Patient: sex M, age 57
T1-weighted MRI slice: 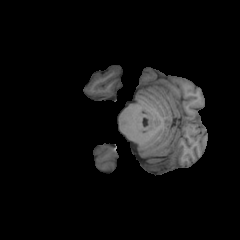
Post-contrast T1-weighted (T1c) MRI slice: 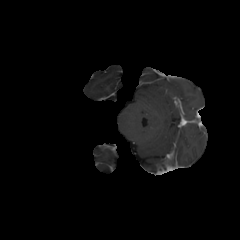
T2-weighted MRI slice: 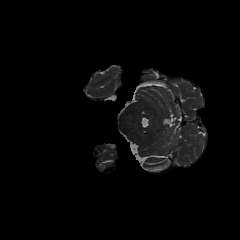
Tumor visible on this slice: no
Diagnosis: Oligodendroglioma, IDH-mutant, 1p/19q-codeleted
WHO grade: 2